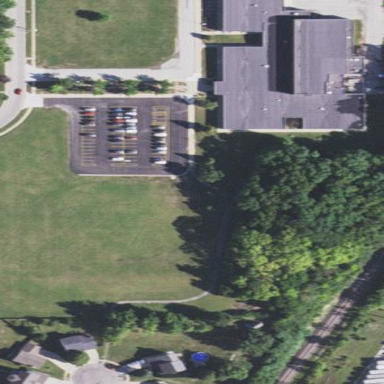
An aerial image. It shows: Elementary school.